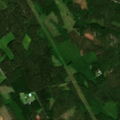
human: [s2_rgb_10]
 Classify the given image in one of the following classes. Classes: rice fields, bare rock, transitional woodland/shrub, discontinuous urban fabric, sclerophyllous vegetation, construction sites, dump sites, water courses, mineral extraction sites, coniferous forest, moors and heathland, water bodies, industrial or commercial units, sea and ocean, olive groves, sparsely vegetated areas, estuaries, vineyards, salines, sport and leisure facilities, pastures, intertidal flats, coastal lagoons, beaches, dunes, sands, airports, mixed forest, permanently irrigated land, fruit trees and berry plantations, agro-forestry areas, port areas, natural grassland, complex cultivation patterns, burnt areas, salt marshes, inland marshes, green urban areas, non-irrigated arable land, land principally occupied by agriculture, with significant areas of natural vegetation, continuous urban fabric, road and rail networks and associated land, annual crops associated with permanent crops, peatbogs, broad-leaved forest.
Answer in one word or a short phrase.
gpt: coniferous forest, mixed forest